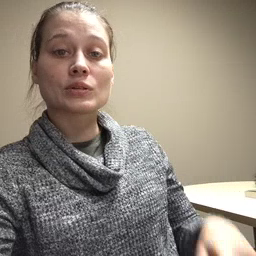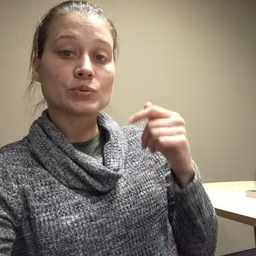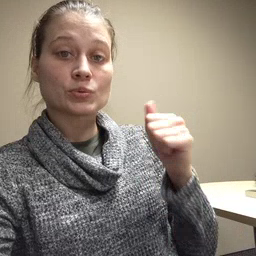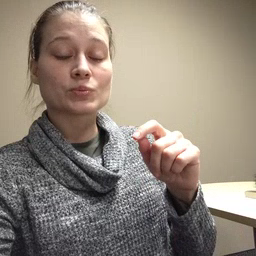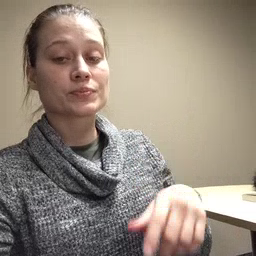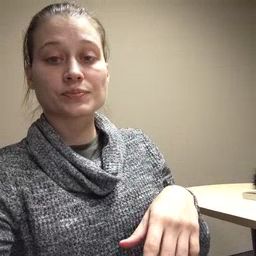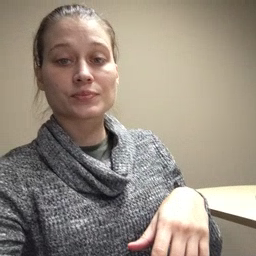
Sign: toy